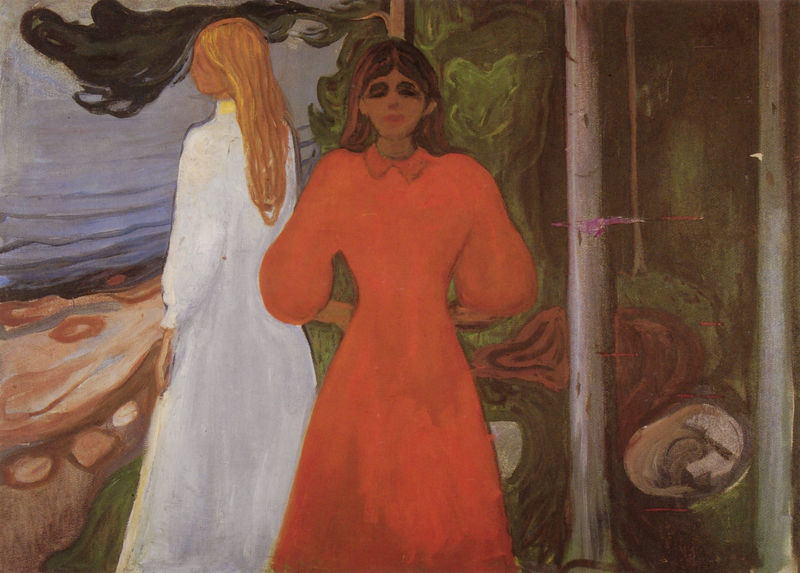
Titel: Rot und Weiss
Künstler: Edvard Munch
Standort: Oslo
Institution: Munch-Museet
Schlagwörter: baum, blau, blätter, dunkel, gemälde, laub, meer, schatten, vogel, wasser, weiß, bäume, frauen, grün, landschaft, ocker, sand, see, ufer, äste, braun, frau, grau, haar, hell, hintergrund, kleid, kleider, nase, orange, rücken, schwarz, dame, gras, rot, wiese, beige, expressionismus, symbolismus, blond, augen, gesicht, kragen, lang, stein, steine, hände, ast, baumstamm, erde, gewässer, haare, pflanzen, frontal, lippen, puffärmel, rosa, wald, lächeln, taille, küste, strand, welle, wellen, umrisse, zwei, lila, schattierung, violett, brandung, stämme, jugendstil, weiblich, rothaarig, munch, traum, blondine, edvard munch, nest, dicht, schrei, gesichtslos, rotes, knallrot, edvard, eduard, zugewand, traumlandschaft, falsch eingehängte arme, falsch einheenkte arme, zugewandte rücken, abgewand